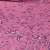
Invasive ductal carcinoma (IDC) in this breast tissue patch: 0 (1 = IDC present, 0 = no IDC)